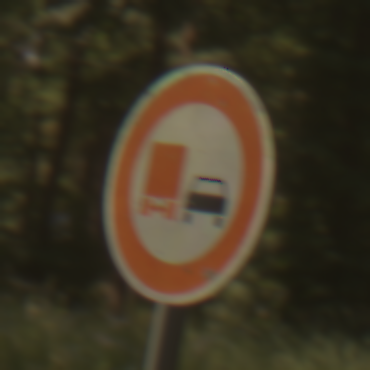
Verkehrszeichen: UeberholverbotKraftfahrzeuge
Umgebung: Outdoor, Nature
Tageszeit: Midday
Wetter: PartlyCloudy
Licht: Natural
Jahreszeit: NotSpecified
Kontrast: LowContrast